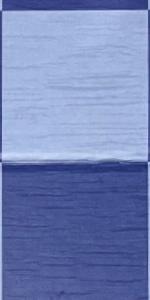
Label: Empty